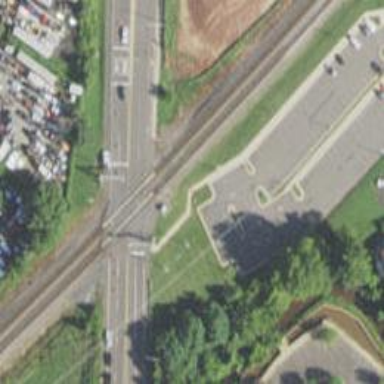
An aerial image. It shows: Crossing for the railway.